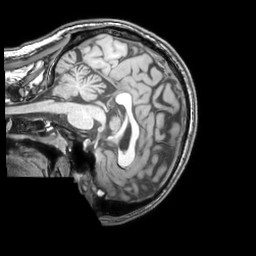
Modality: T1w
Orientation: sagittal
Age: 38
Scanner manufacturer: philips
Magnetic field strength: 3 T
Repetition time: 0.007 s
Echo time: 0.003501 s